Question: > I am trying to find a fast algorithm to identify couples of nodes (A,
B) that contains the same data and that are positioned on a tree in
such way that .
Take for example the following tree, in which the colour identify the content:

- 'n6''n1''n1''n6'- 'n5''n3''n3''n2''n5'- 'n3''n7'- 'n5''n7''n7''n5''n5'- 'n2''n4'
The naive implementation of a "rule checker" is trivial, but it requires to traverse the tree multiple times (once for every node being checked), however I have the feeling that I can leverage two special properties of my tree to implement some better solution. The two properties in question are:
- '(n5, n3, n7)''(n1, n6)''(n2, n4)'-
...but despite my conviction that there must be an quick way to find the matching nodes, I so far failed to find it.
I am currently working in python, but pseudocode or examples in other not too exoteric languages are welcomed too.
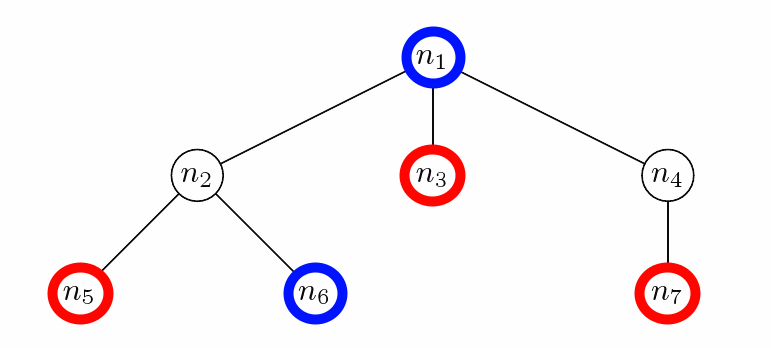
Answer: I believe this is the solution. The solution takes O(1) to answer each query after a pre-calculation of dfs-visiting-time costs O(n).
the dfs looks like:
'''
nowtime=0
def dfs(node):
global nowtime
nowtime+=1
node.come_time=nowtime
for i in node.sons:
dfs(i)
nowtime+=1
node.leave_time=nowtime
dfs(root)
'''
Then, we have :
B is an ancestor of A , if and only if we have
and
I think it's true that:
A is a descendant of B's siblings, A is a descendant of B's direct father. And (thanks to @mac) A is not one of B's siblings. And also A is not a descendant of B.
so we can check :
and
and
To sum up, to answer a query we have :
'''
def check(A,B):
if B.come_time<A.come_time and B.leave_time>A.leave_time:
return True
if B.has_father() and A.has_father():
if A.fa==B.fa:
return False
if B.fa.come_time<A.come_time and B.fa.leave_time>A.leave_time:
return True
return False
'''
The key idea in this solution is to use the visiting time in a dfs() to check if a node B is another node A's ancestor. the interval is exactly the time-interval that a node is kept in the stack. It's easy to verify that in a dfs procedure, an ancestor's visiting time-interval will contain the time-intervals of all it's descendants, since it's always in the stack while the dfs() is visiting it's descendants.
Added:
We can prove that:
> A is a descendant of B's siblings, A is a
descendant of B's direct father. And (thanks to @mac) A is not one of
B's siblings. And also A is not a descendant of B.
since:
If A is a descendant of B's direct father, then A is in the sub-tree rooted at B.fa
The sub-tree contains and only contains:
1. B.fa
2. B
3. B's siblings
4. descendants of B
5. descendants of B's siblings
So, if A is not 1, not 2, not in 3, not in 4, then A must be in 5.
And if A is not a descendant of B's direct father, then A is not in the sub-tree. it's clear that A can never be a descendant of B's siblings, since all the siblings of B are in the sub-tree.